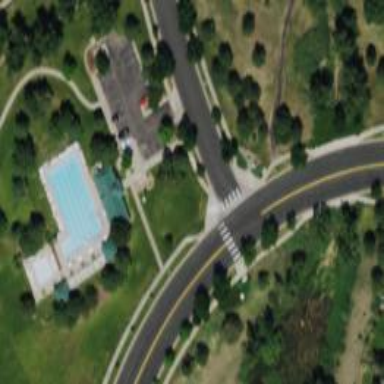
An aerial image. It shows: Marked road crossing.